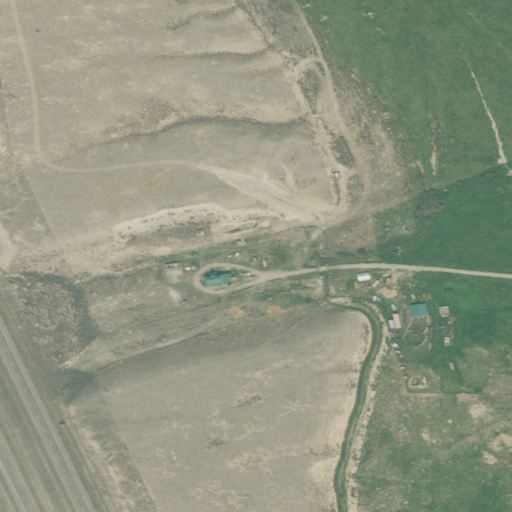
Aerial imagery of valley in Montana named McKenzie Canyon containing grassland, pasture, low intensity development, open development, and medium intensity development